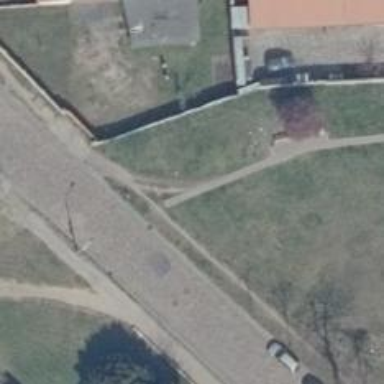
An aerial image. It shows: Paved footway.